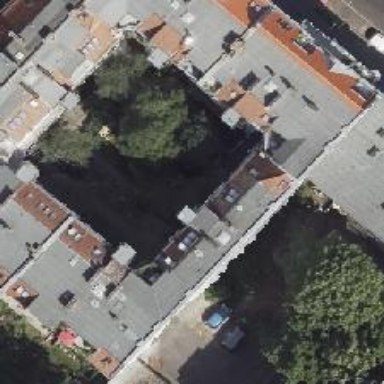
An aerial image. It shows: Unique apartment building with quadruple saltbox roof shape.